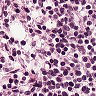
Metastatic tissue present: no